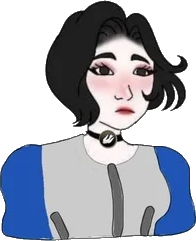
Label: 5_Doomer_Girl